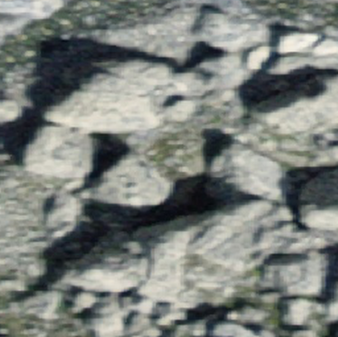
Label: bouldering_area